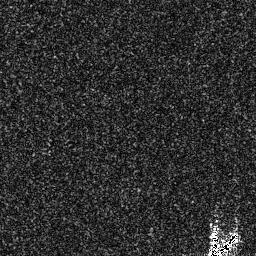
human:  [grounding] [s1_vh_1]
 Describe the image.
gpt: In the satellite image, there is  <ref>1 medium ship </ref> <box>[[80, 88, 94, 99, 0]]</box> located at bottom right.